Question: I've seen this type of animation on a website just when CSS3 key-frames started to gain momentum, but couldn't find it nor could I replicate it using CSS or jQuery, and here's where I thought some of you could help.
I've animated what I hope to achieve and I've embedded it below. I believe this can be coded using the new CSS3 key-frames or jQuery's .animate(); feature. I don't know. I've tried everything I know, but all in vain.
Here's the GIF animation of what I wanted:

I just noticed, <URL> that come up are all random, all the time. I'd like to know how that is possible!
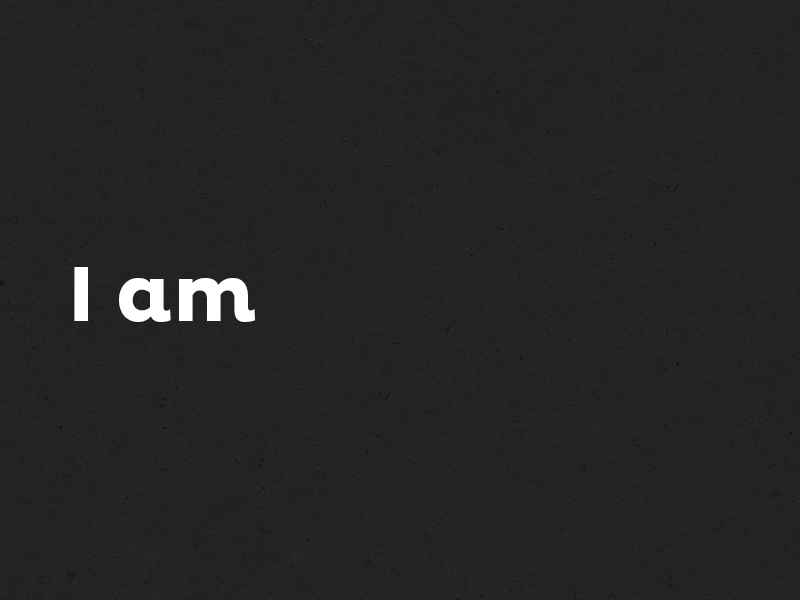
Answer: I know that question is solved, but I thought it might be helpful for someone else so I decided to share xD
I was looking for something more smoother than the sugestion that here was presented, after spend a time looking i made my own solution
Here we will need to think a bit in terms of timeline of an keyframe, in that case the text will only be displayed when the another one has already completed his fade animation
'''
div{
posititon: relative;
}
.js-nametag{
position: absolute;
}
.js-nametag:nth-child(1){
animation-name: fade;
animation-fill-mode: both;
animation-iteration-count: infinite;
animation-duration: 5s;
animation-direction: alternate-reverse;
}
.js-nametag:nth-child(2){
animation-name: fade;
animation-fill-mode: both;
animation-iteration-count: infinite;
animation-duration: 5s;
animation-direction: alternate;
}
@keyframes fade{
0%,50% {
opacity: 0;
}
100%{
opacity: 1;
}
}
'''
'''
<p class="js-nametag">Leandro de Lima</p>
<p class="js-nametag">Game Master</p>
'''
<URL>